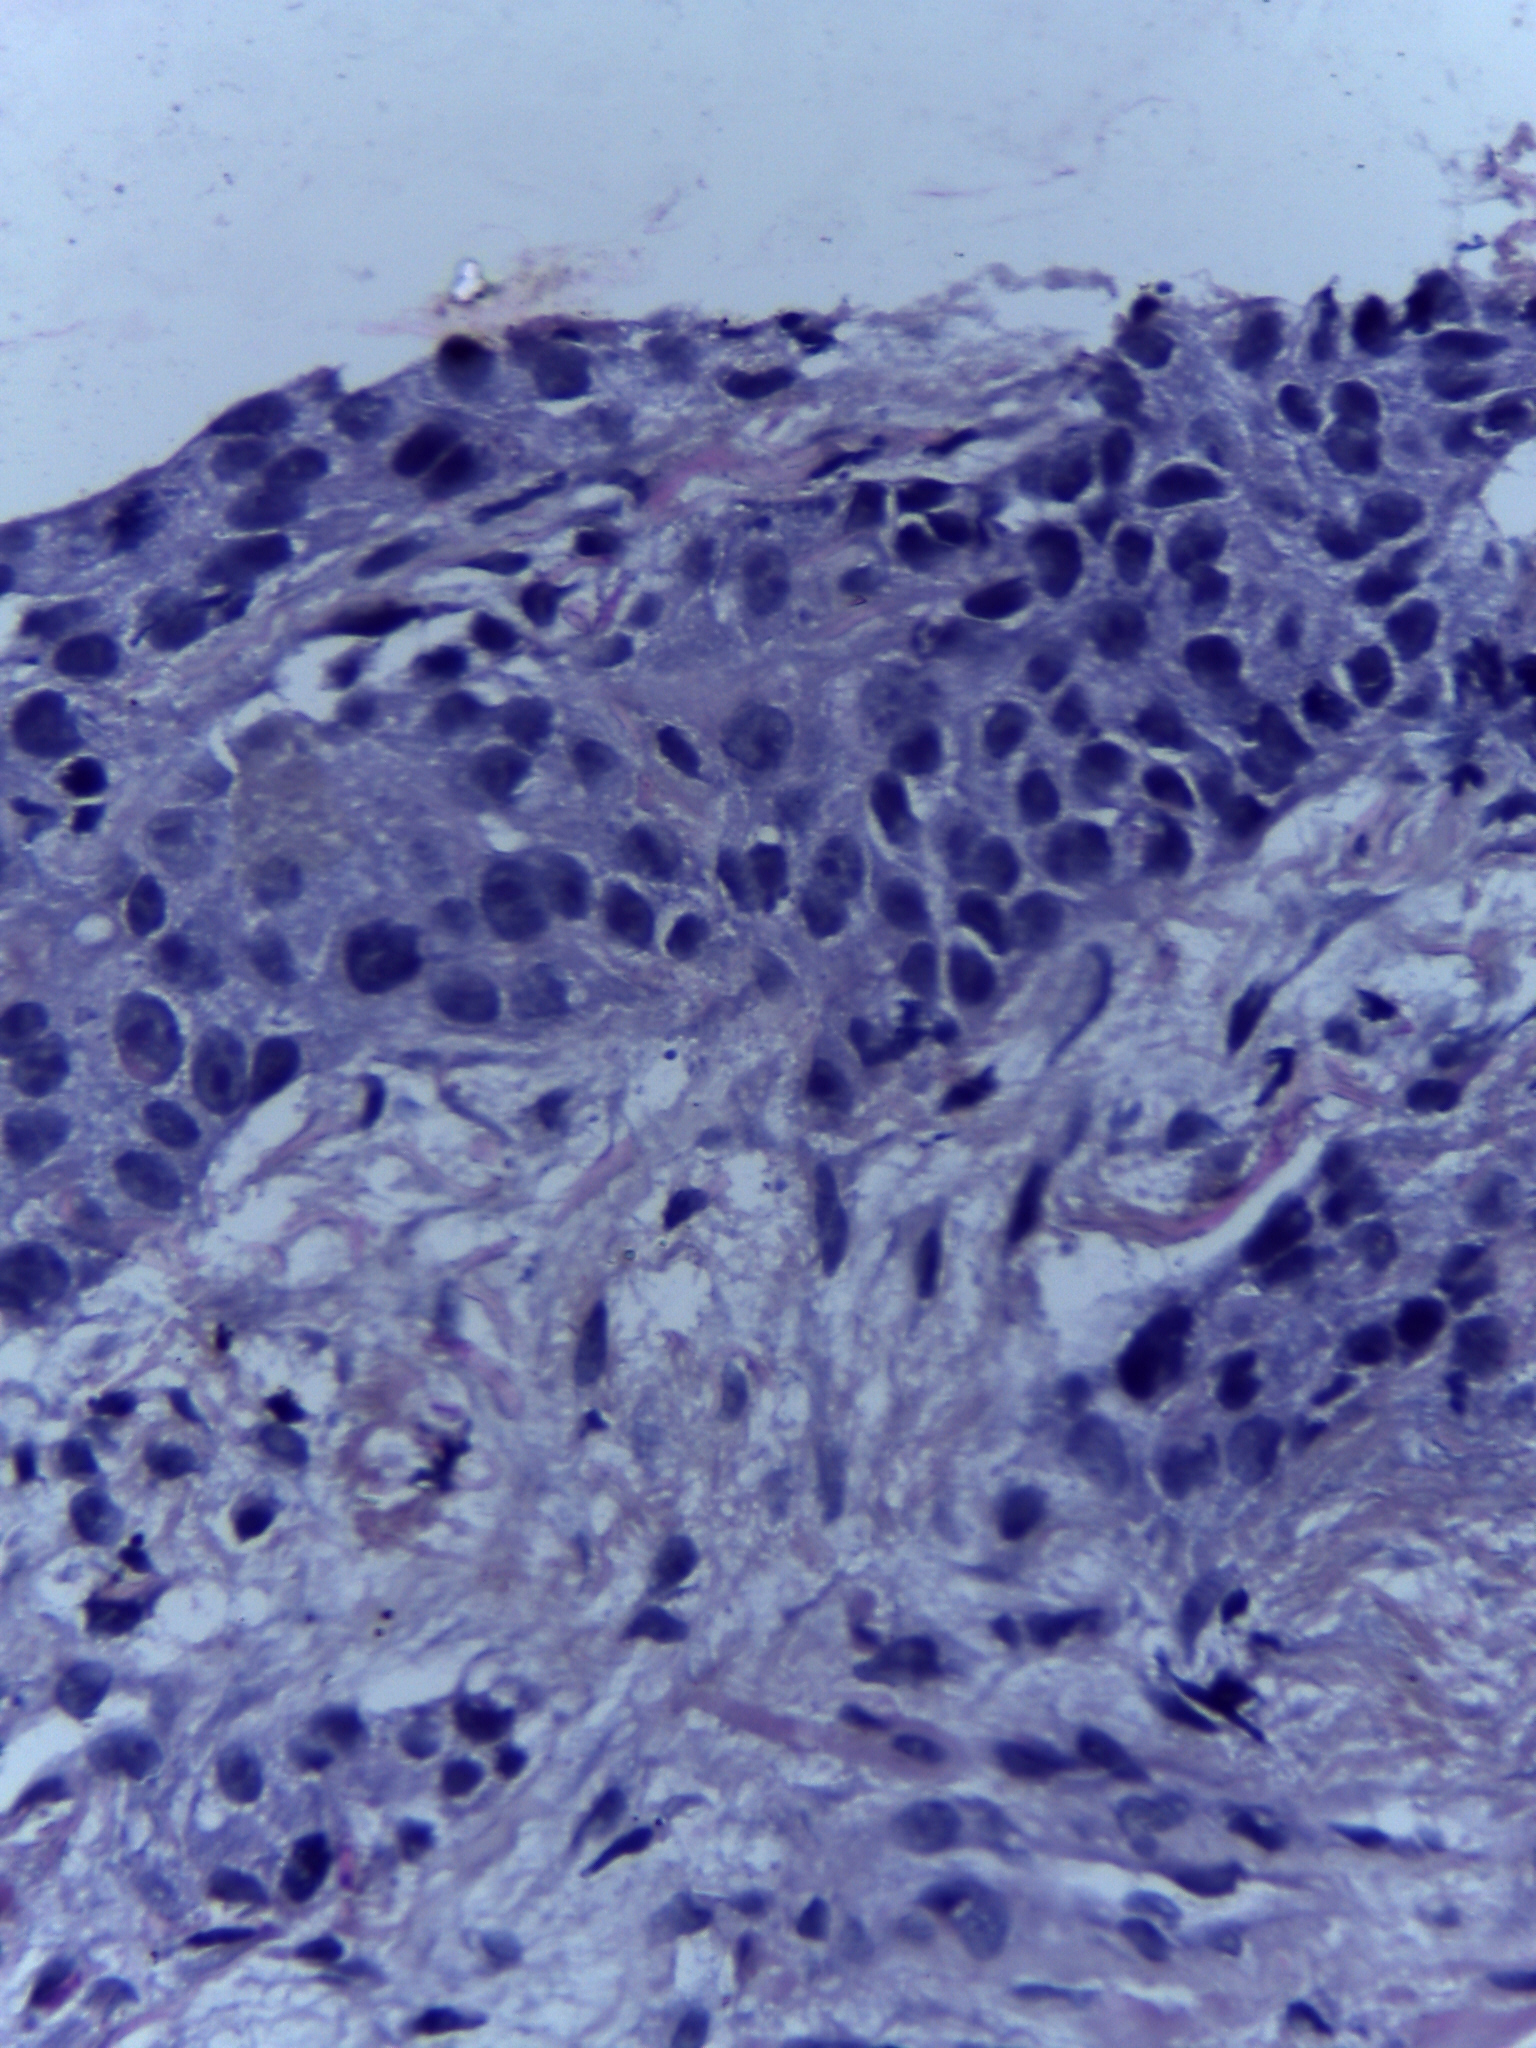
Diagnosis: OSCC